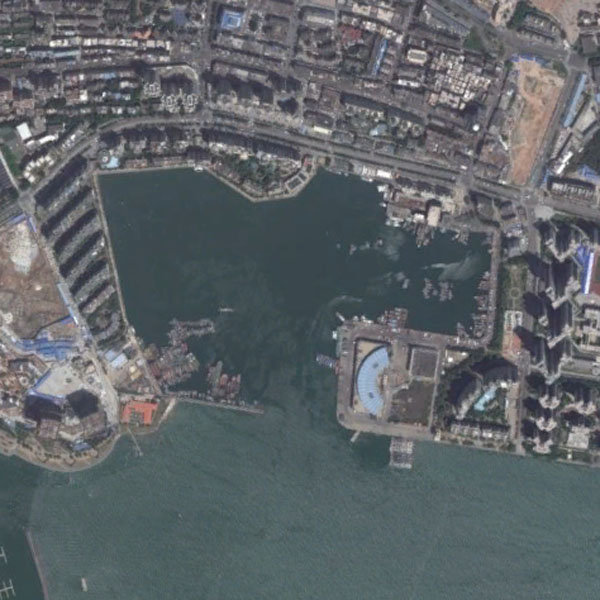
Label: Port